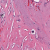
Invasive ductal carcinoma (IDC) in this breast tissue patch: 1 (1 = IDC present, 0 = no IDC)